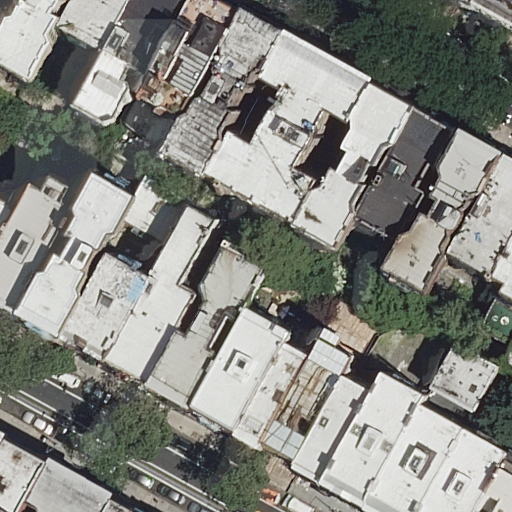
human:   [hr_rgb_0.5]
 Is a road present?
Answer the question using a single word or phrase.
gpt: yes

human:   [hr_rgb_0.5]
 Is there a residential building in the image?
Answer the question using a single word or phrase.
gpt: yes

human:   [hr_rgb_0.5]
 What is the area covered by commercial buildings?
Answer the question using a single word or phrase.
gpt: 0m2

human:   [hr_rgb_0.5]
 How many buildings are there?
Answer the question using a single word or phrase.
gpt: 32

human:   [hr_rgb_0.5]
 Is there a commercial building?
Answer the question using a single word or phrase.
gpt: no

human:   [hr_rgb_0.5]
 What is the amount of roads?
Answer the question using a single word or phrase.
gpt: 2

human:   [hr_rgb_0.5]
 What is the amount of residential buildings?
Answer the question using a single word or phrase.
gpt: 32

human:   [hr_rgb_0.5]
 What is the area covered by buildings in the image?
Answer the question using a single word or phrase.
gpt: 5636m2

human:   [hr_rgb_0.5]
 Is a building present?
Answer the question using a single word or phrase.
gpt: yes

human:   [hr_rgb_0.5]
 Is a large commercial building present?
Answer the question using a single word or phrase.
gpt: no

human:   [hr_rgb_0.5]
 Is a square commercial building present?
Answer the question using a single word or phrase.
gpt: no

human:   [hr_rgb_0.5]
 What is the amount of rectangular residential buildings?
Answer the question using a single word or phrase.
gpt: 18

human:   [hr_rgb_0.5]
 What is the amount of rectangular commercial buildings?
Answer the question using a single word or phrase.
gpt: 0

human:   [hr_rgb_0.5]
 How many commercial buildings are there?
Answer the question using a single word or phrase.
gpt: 0

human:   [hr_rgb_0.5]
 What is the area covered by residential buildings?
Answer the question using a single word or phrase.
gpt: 5636m2

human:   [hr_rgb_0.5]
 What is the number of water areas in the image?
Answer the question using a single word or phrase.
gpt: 0

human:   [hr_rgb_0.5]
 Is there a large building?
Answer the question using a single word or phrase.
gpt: yes

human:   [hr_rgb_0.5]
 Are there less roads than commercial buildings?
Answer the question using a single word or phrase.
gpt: no

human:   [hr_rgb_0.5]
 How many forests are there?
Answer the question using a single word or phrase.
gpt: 0

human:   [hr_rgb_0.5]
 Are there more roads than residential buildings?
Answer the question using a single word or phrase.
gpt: no

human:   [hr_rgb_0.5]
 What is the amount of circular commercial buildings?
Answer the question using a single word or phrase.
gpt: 0

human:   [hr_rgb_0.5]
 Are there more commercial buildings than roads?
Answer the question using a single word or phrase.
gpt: no

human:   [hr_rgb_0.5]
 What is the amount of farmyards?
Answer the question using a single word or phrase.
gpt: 0

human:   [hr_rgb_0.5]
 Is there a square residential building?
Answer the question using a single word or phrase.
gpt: no

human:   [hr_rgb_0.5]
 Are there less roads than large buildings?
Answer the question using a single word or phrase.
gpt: no

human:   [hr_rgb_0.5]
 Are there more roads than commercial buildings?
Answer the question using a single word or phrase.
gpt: yes

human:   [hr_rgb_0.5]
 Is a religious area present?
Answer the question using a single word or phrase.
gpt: no

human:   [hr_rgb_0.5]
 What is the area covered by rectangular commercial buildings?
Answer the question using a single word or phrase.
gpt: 0m2

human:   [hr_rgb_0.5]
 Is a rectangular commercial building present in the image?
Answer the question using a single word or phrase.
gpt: no

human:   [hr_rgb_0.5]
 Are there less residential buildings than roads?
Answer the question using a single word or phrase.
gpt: no

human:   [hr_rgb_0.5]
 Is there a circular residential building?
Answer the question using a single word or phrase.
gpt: no

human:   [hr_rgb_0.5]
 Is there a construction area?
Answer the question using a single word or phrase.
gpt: no

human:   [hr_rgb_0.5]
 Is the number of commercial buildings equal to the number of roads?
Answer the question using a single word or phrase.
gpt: no

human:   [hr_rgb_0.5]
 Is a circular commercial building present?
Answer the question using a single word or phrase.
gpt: no

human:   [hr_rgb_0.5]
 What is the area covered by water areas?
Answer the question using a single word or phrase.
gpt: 0m2

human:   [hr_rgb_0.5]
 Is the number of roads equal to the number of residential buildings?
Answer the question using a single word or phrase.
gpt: no

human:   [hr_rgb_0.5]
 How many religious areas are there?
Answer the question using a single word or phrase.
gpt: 0

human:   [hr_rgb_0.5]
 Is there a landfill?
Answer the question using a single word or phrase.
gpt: no

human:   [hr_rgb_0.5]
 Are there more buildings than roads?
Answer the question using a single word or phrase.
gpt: yes

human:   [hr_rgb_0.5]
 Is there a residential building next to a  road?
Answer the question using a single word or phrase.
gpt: yes

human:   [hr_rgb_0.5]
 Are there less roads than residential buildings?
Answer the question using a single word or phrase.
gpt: yes

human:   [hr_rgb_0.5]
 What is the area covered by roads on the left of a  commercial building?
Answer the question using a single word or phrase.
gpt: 0m2

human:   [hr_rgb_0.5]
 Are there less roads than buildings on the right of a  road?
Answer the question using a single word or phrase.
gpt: yes

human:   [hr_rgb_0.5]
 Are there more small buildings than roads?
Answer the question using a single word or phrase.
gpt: yes

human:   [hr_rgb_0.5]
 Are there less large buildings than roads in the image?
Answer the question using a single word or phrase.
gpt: yes

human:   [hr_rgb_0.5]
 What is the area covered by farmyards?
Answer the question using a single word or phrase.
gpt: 0m2

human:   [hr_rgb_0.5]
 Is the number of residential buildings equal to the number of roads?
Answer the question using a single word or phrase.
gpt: no

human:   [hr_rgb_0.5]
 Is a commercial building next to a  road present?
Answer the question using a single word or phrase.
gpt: no

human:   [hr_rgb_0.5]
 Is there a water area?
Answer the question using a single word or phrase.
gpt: no

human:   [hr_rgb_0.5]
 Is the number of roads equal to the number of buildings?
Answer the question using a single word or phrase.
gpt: no

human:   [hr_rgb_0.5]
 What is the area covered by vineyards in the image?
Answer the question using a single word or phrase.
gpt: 0m2

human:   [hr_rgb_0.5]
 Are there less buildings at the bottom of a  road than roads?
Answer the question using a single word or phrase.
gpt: no

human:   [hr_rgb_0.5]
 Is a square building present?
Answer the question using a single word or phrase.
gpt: no

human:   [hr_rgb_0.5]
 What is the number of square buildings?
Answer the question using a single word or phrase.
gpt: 0

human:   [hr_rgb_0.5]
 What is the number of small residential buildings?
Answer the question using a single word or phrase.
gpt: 10

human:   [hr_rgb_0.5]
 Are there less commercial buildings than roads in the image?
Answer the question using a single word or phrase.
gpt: yes

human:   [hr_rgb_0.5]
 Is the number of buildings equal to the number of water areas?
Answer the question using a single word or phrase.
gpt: no

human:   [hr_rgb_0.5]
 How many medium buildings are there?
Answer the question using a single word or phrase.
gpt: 21

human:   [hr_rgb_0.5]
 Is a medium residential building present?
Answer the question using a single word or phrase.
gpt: yes

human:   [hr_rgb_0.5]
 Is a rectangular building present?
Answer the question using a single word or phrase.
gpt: yes

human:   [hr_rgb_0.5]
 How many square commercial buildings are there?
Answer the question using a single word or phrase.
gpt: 0

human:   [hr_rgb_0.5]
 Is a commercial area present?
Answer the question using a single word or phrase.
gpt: no

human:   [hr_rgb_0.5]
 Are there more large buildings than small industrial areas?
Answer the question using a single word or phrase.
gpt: yes

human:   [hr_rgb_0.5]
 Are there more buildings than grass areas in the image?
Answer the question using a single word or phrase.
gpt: yes